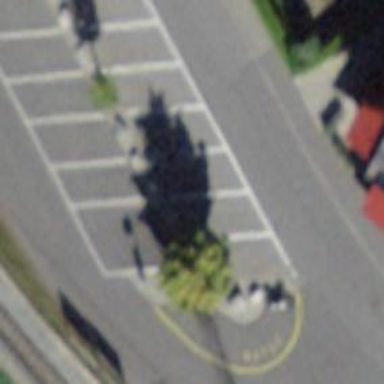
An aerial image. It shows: Charging station.